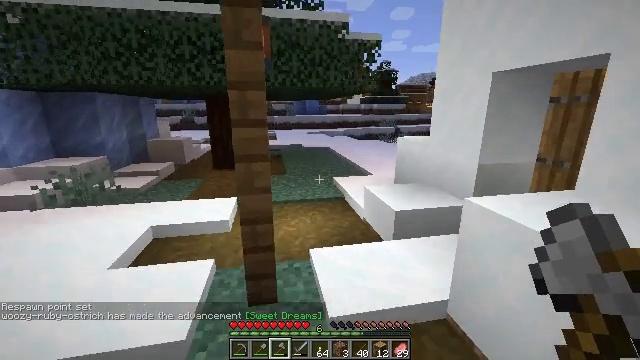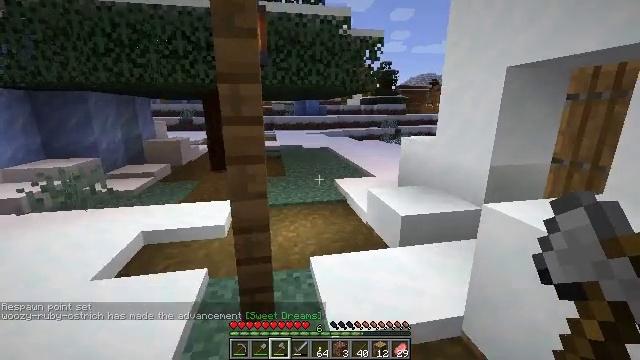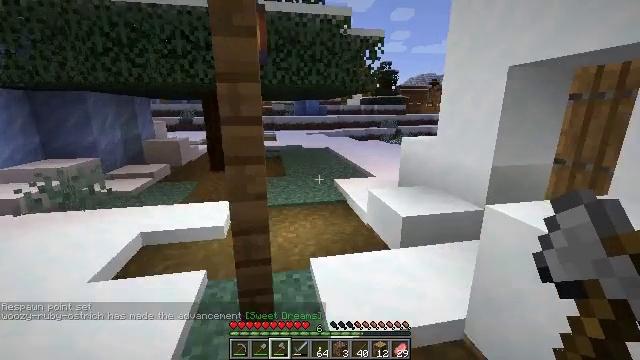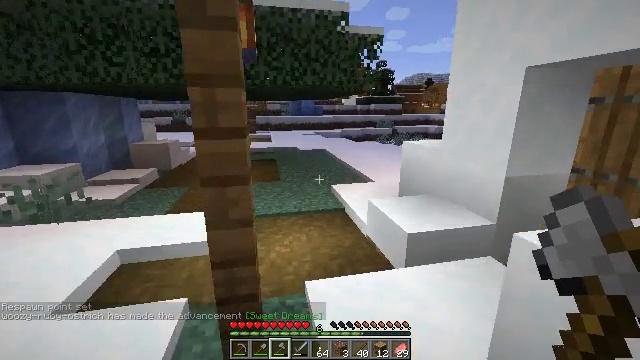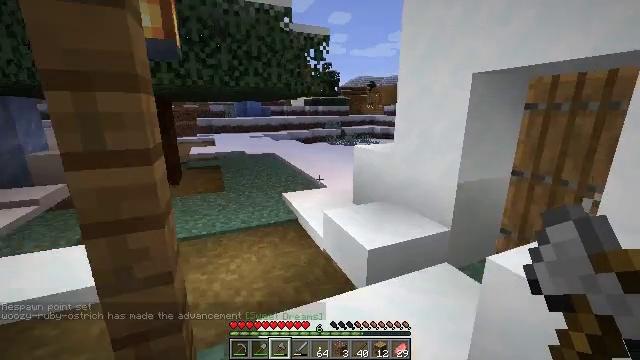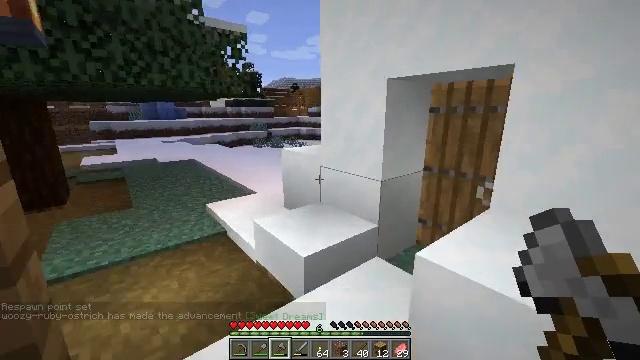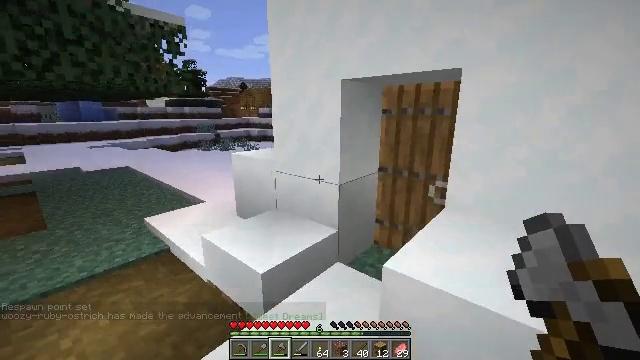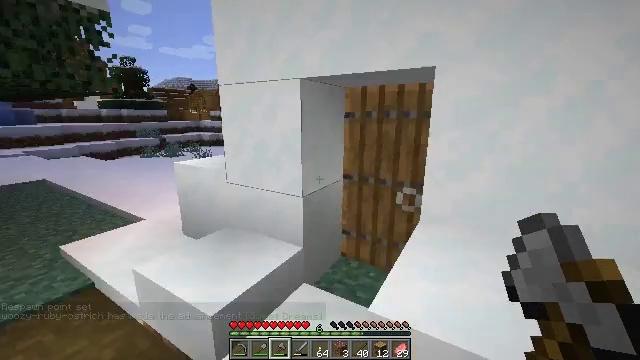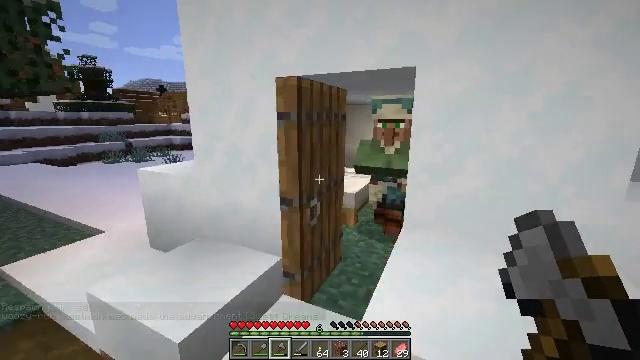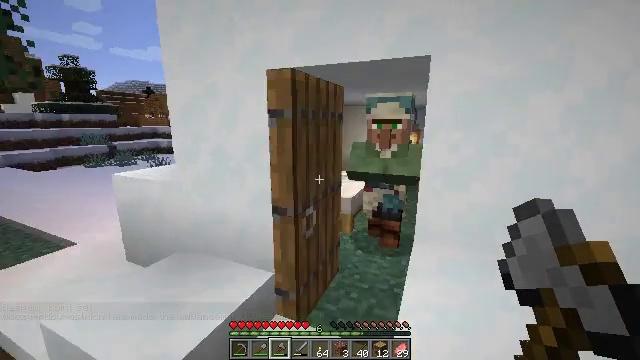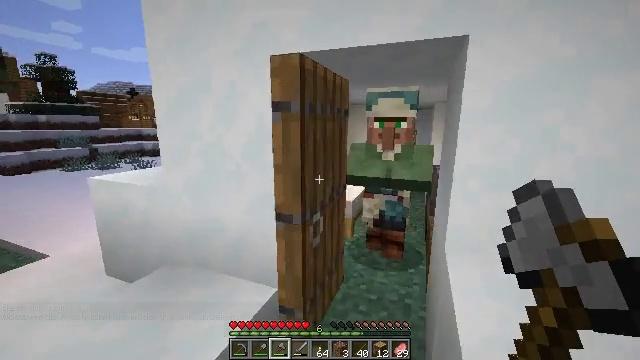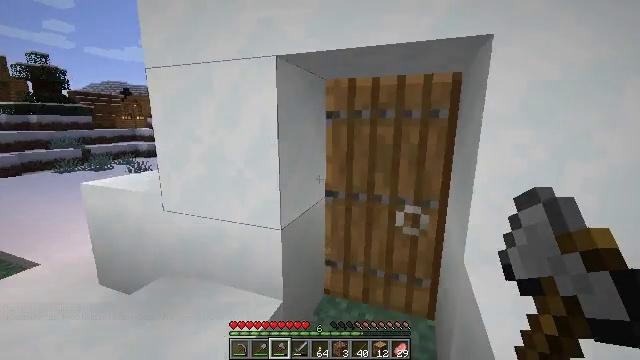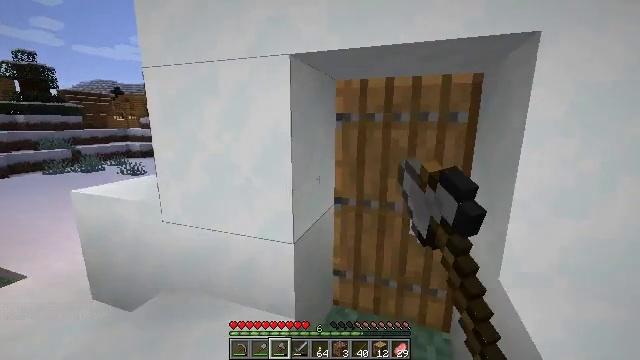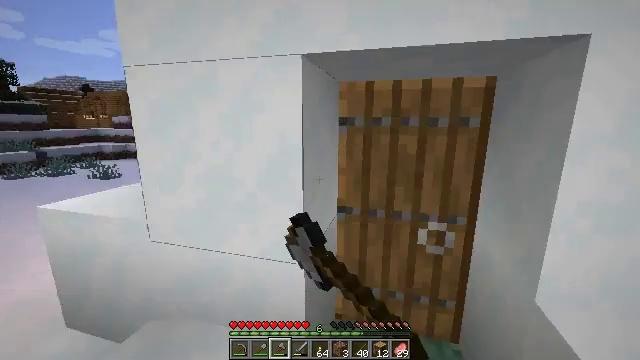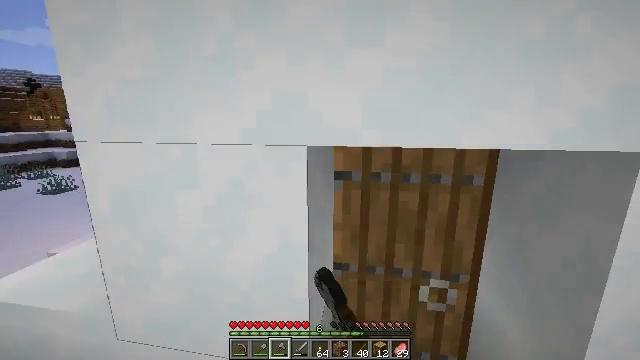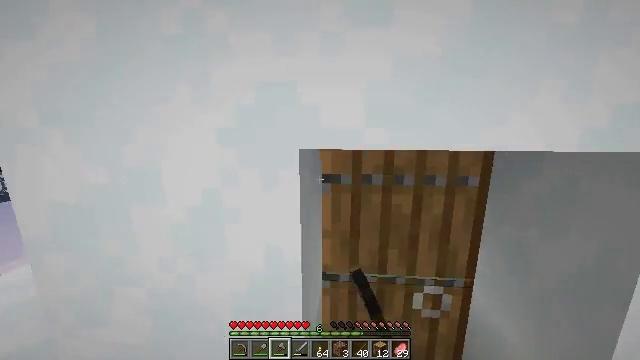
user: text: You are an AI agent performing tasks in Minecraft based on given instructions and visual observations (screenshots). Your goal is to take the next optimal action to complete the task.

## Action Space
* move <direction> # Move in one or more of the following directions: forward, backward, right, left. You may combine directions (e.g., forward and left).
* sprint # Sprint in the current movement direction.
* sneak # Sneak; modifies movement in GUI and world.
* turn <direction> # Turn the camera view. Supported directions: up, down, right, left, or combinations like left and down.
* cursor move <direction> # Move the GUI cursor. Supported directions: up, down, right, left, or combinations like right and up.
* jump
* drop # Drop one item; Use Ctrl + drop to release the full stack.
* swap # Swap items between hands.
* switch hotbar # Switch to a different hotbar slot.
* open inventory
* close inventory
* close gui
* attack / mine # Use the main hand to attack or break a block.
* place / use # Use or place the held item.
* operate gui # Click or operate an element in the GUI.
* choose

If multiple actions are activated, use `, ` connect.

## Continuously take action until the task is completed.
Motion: motion action
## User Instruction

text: Mine potatoes from the farmland.
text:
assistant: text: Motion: move forward
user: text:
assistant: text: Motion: move forward
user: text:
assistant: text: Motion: move forward
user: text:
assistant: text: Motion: move forward, turn right
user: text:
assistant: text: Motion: move forward, turn right
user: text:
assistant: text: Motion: move forward, turn right
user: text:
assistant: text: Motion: move forward, turn right
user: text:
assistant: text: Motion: move forward, turn right
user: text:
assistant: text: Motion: move forward and move left, turn right
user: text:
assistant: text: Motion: move forward and move left, turn right
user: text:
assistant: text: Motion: move forward and move left, use / place
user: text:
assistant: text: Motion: move forward and move left, turn right, use / place
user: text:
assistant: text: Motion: move forward, turn right, use / place
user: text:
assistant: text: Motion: move forward, turn right, use / place
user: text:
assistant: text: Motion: move forward, turn right
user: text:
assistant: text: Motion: move forward, turn right
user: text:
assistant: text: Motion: move forward
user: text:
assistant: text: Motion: move forward
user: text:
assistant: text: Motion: move forward
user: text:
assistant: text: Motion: move forward and move right
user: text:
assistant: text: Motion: move forward and move right, turn down
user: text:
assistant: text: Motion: move right, turn right
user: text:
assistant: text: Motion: turn right
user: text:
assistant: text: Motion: turn right
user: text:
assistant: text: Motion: no_op
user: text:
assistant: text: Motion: use / place
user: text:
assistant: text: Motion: use / place
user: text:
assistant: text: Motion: use / place
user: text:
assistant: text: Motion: no_op
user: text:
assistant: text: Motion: no_op